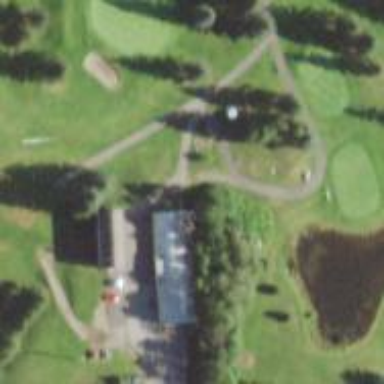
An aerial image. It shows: Well-maintained path in golf course.